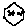
Label: hexagon